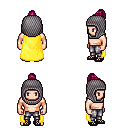
a pixel art fantasy rpg character, male body template, human, light skin, yellow cape, metal pants, pink short topknot hairstyle, chain hood, ghillies, four views (front, back, left, right), 2x2 character sprite sheet, small pixel art, hard edges, no anti-aliasing